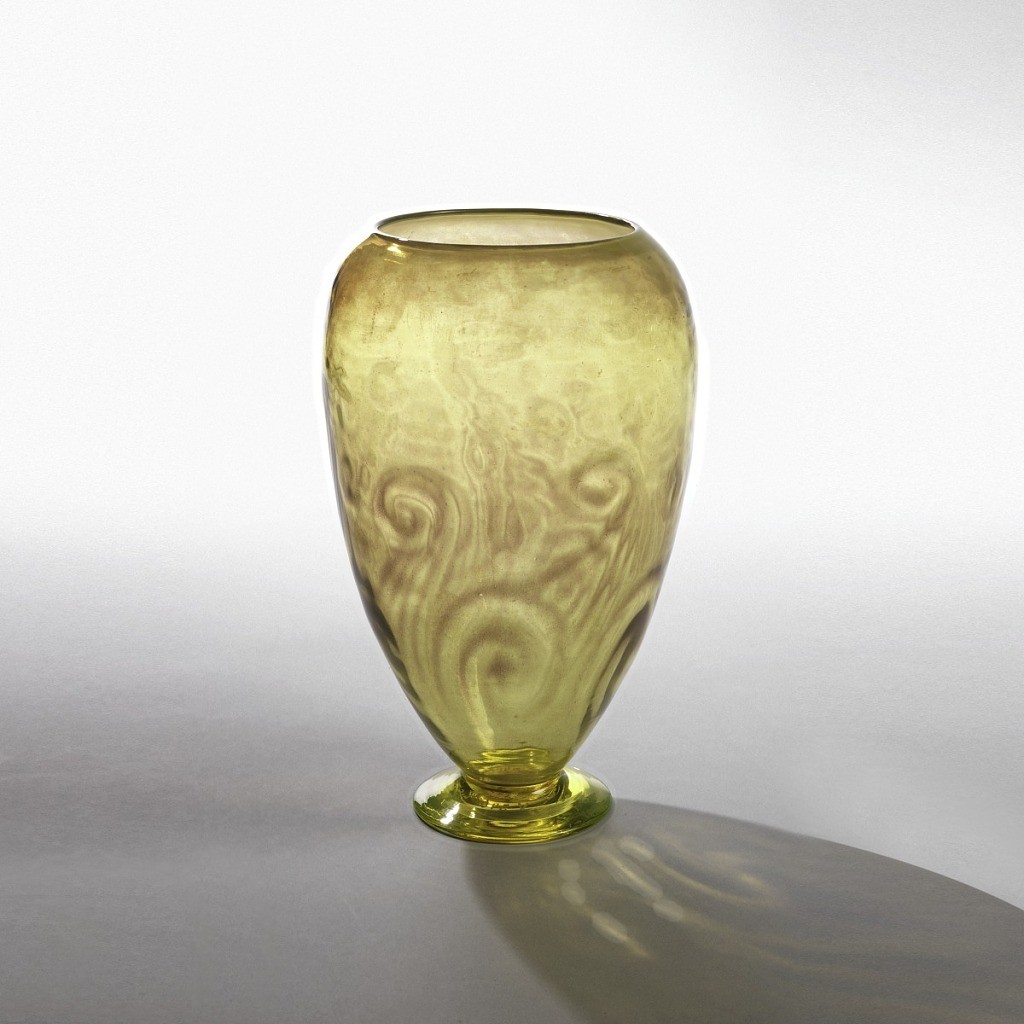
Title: Vase
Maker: Louis Comfort Tiffany, American, 1848–1933
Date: ca. 1900
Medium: Favrile glass
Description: Yellow glass with maroon pattern.  Inverted egg shape on small circular foot.